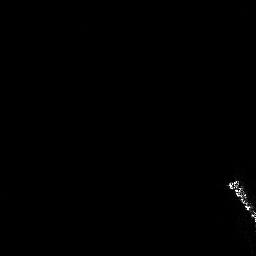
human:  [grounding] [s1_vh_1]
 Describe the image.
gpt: In the satellite image, there is  <ref>1 large ship </ref> <box>[[86, 67, 99, 89, 0]]</box> located at bottom right.